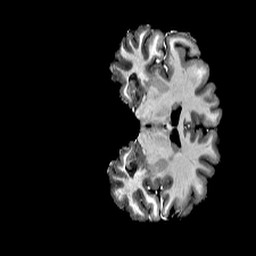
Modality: T1w
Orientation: coronal
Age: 21
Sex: female
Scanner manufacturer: siemens
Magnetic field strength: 6.98 T
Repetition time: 6 s
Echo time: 0.00302 s